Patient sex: M
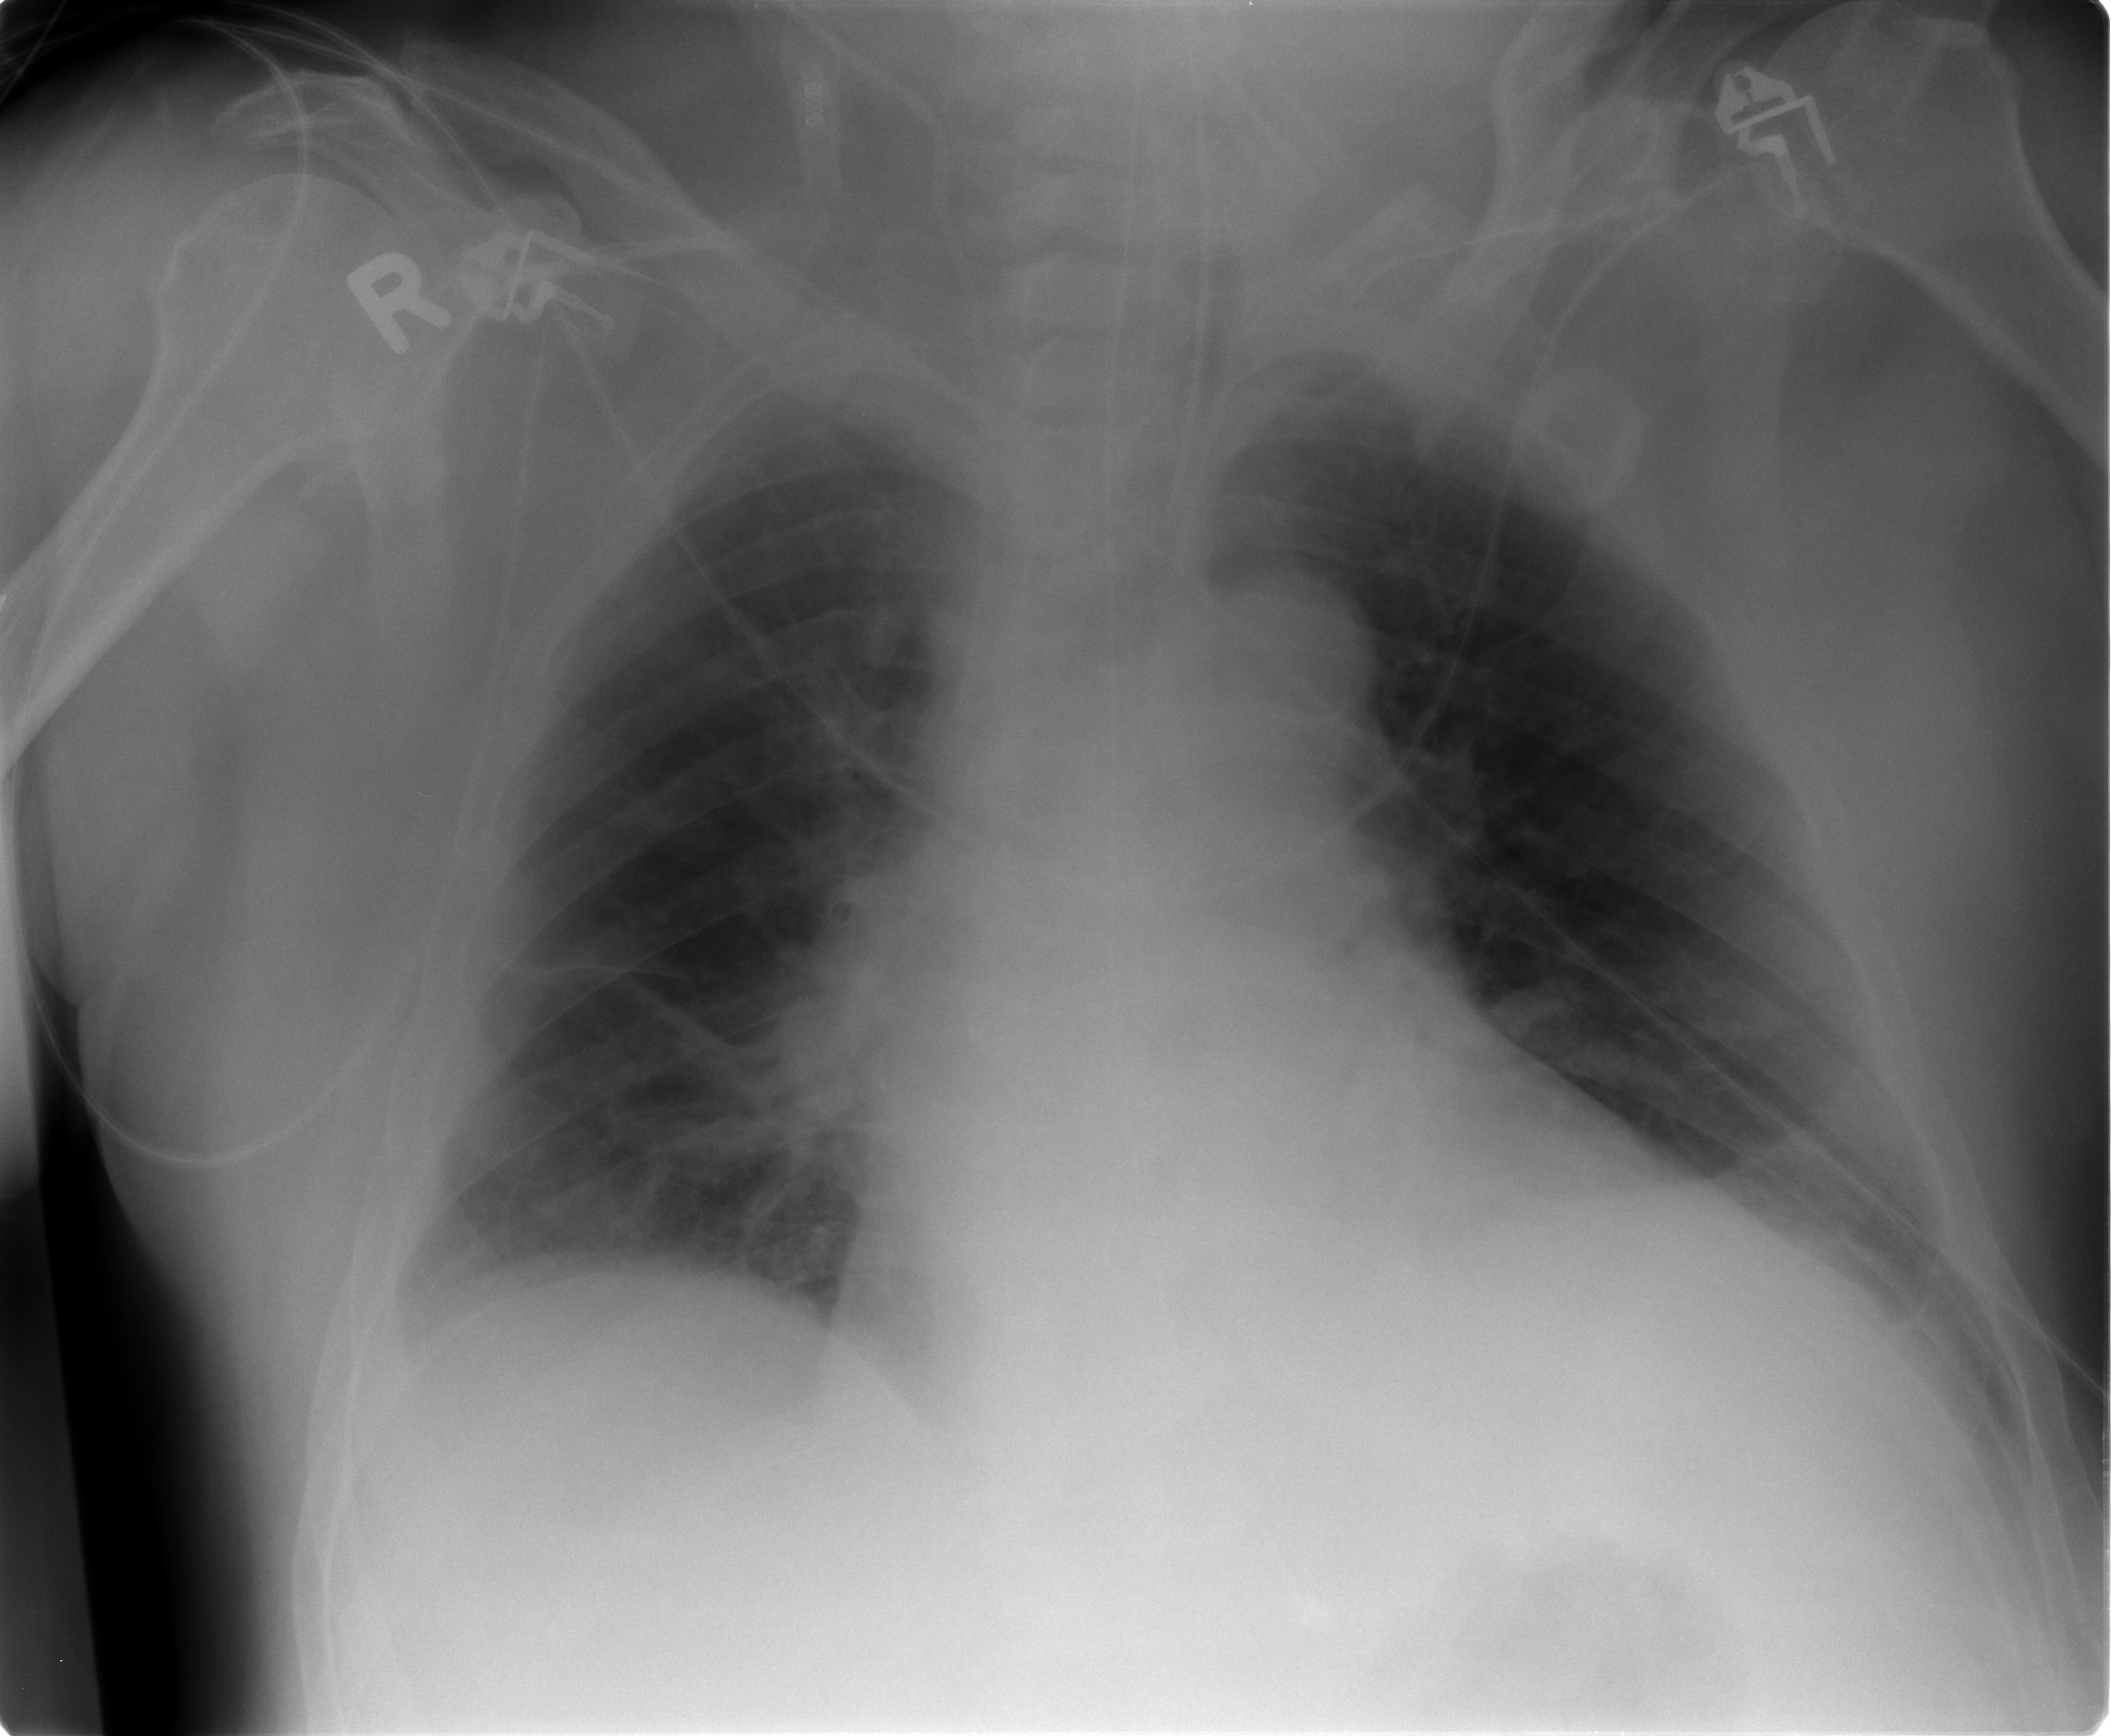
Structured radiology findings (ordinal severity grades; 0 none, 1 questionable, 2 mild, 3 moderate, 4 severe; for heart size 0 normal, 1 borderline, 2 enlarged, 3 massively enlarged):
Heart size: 2
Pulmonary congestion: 2
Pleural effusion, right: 0
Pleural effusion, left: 0
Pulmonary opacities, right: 0
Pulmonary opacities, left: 0
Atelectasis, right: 1
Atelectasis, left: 1